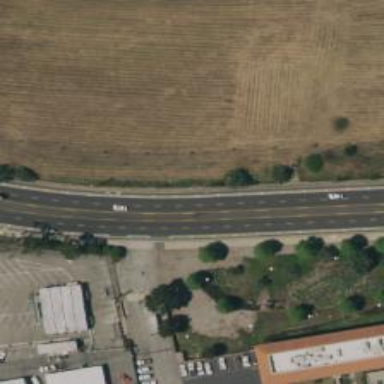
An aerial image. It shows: Secondary road with asphalt surface and cycle track.